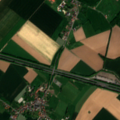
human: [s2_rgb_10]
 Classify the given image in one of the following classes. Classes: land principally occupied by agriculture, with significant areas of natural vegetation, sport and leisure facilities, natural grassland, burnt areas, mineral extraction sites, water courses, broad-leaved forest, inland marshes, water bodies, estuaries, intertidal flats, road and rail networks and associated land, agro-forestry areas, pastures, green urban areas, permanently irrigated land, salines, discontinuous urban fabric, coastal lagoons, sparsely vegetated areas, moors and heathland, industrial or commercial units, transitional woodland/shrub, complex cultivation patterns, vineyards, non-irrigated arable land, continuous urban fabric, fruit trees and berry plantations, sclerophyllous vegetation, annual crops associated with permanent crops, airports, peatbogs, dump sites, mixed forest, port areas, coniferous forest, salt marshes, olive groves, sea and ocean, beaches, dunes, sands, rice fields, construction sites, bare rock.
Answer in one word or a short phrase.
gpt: discontinuous urban fabric, non-irrigated arable land, complex cultivation patterns, land principally occupied by agriculture, with significant areas of natural vegetation, broad-leaved forest